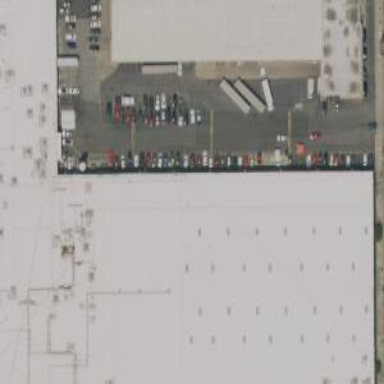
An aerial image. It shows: Warehouse.